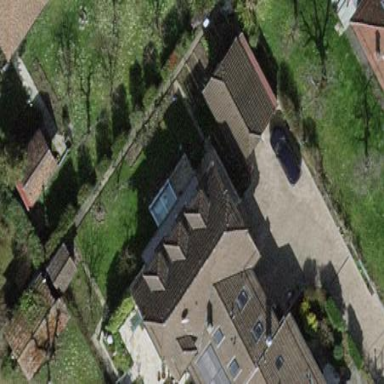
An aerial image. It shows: Garden enclosed by fence.